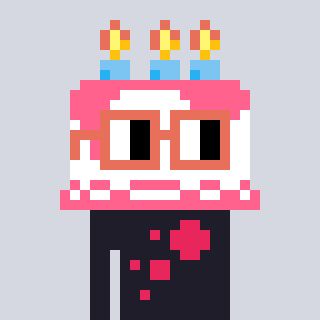
a pixel art character with square orange glasses, a cake-shaped head and a grayscale-colored body on a cool background